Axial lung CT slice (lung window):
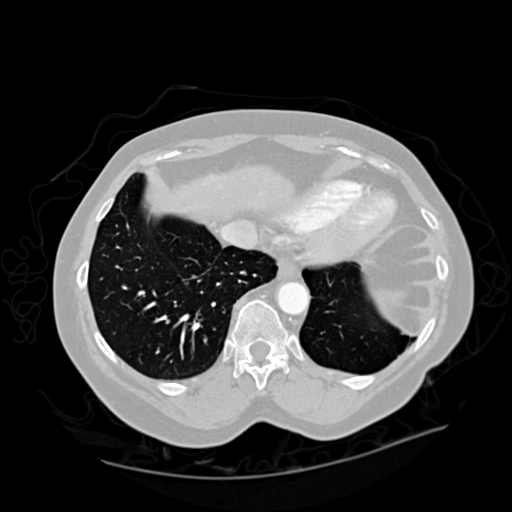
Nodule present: no